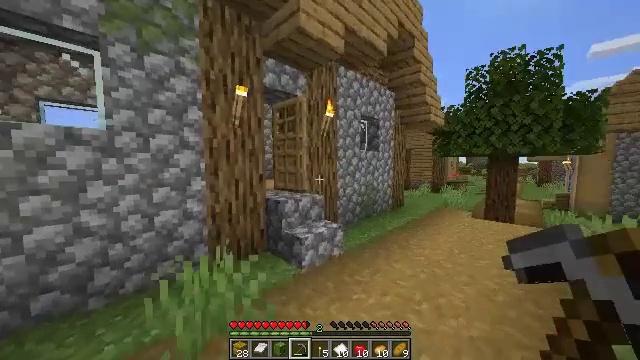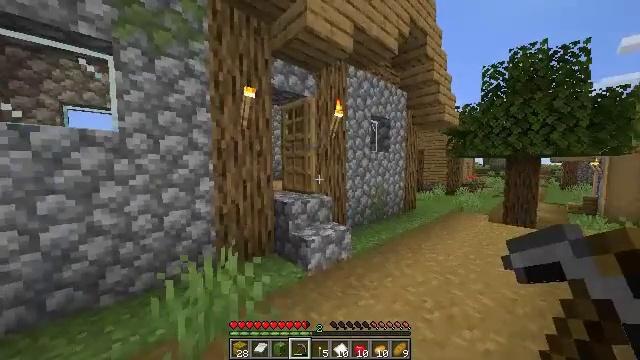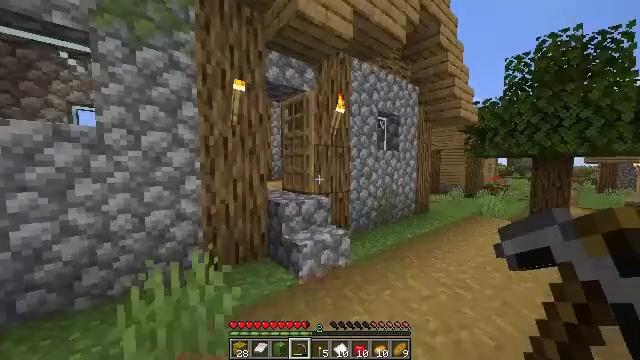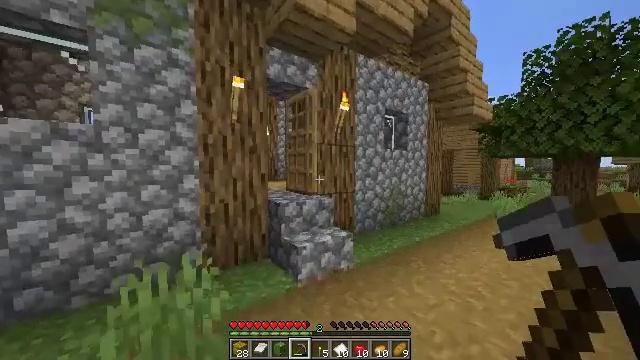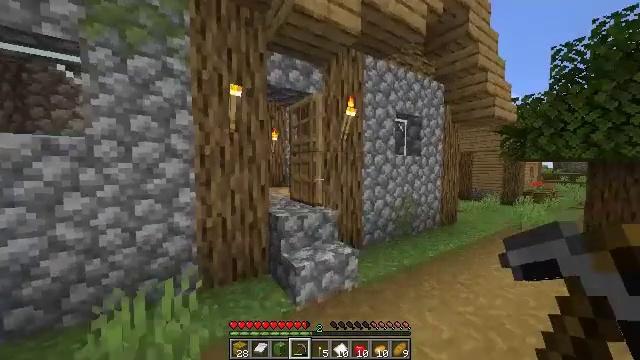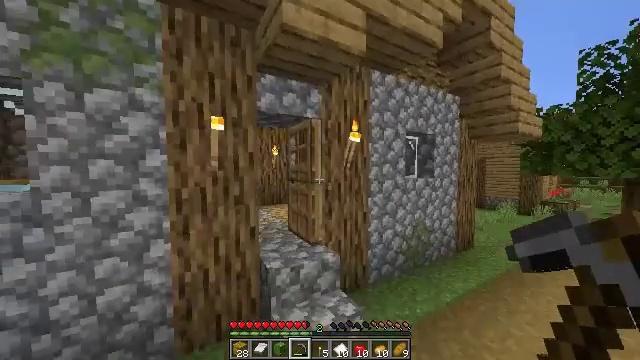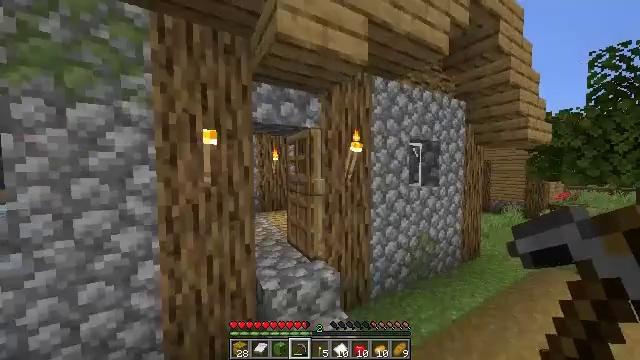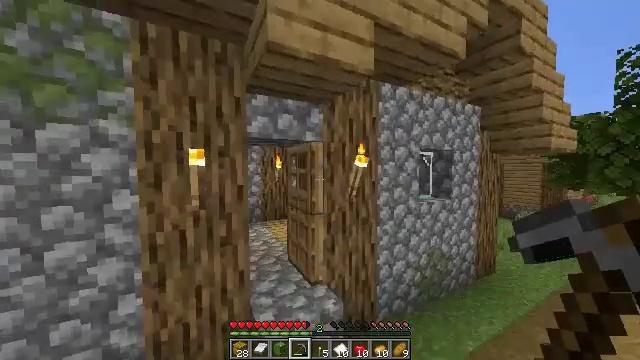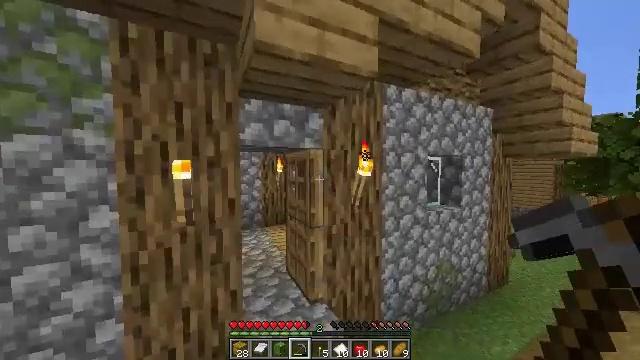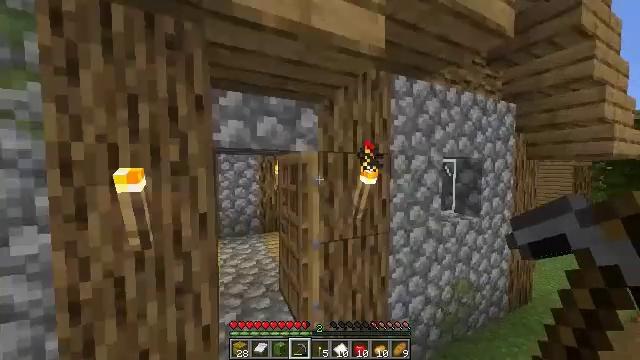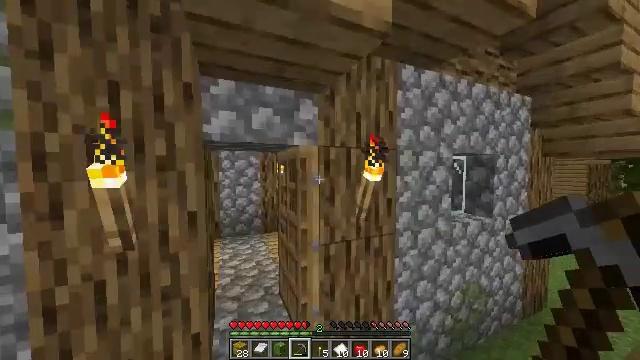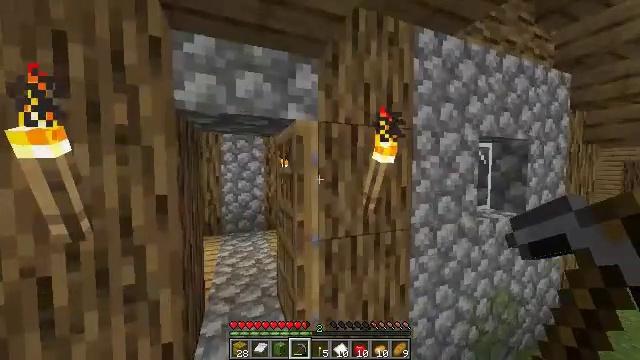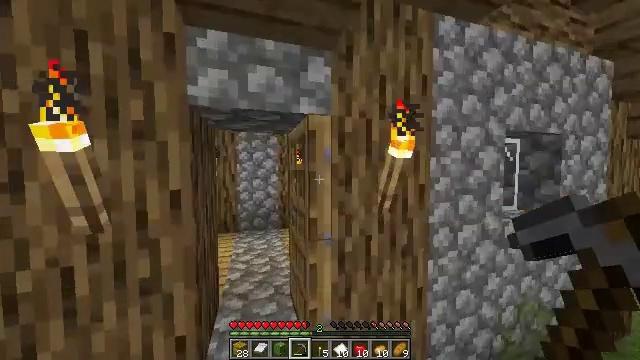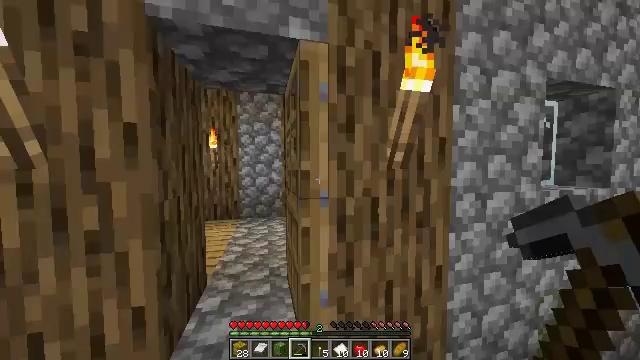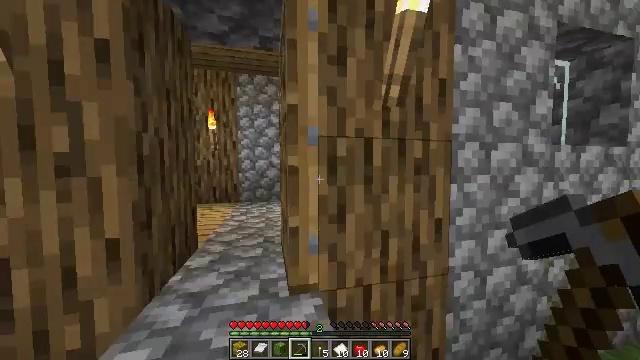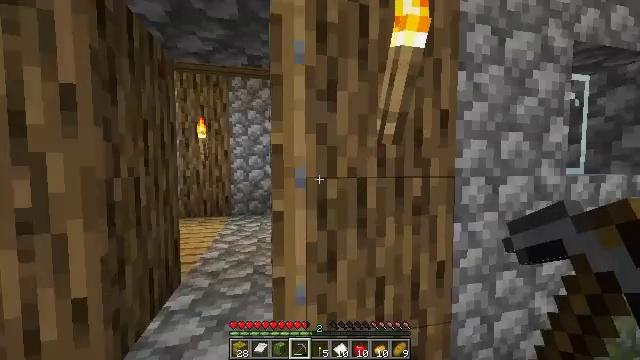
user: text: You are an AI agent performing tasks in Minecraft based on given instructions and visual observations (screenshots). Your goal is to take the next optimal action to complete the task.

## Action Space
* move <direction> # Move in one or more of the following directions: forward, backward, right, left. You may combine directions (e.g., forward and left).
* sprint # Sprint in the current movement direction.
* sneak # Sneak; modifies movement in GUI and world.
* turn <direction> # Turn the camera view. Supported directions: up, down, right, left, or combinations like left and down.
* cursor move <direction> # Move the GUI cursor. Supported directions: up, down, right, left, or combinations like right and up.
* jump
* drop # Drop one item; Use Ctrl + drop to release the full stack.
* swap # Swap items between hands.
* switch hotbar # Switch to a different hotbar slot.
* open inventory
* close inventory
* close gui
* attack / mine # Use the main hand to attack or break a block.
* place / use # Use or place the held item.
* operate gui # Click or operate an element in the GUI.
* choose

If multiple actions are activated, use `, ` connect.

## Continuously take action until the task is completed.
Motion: motion action
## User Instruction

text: Break the blast furnace block.
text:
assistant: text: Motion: move forward and move right, turn left
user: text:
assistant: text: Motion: move forward and move right, turn left
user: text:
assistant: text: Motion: move forward and move right, turn left
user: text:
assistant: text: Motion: move forward, turn left, jump
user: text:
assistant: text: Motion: move forward, turn left, jump
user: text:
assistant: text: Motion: move forward, jump
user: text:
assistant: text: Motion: move forward, turn left, jump
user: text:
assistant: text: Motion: move forward, turn left, jump
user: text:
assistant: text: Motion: move forward, turn left
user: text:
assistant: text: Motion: move forward, turn left
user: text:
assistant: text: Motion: move forward, turn left
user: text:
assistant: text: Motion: move forward and move left, turn left
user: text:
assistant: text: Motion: move forward and move left, turn left
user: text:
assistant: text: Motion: move forward and move left, turn left
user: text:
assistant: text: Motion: move forward and move left
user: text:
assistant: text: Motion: move forward and move left
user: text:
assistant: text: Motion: move forward and move left
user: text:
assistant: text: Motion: move forward and move left
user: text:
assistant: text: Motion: move forward and move left
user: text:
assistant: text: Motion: move forward and move left
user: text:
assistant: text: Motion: move forward
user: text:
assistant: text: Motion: move forward and move left
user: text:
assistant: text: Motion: move forward and move left
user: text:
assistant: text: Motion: move forward and move left
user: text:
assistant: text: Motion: move forward and move left, turn right
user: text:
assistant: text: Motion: move forward and move left, turn right and down
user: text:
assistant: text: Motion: move forward and move left, turn right and down
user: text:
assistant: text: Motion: move forward and move left, turn right
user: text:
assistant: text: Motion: move left
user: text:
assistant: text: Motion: no_op